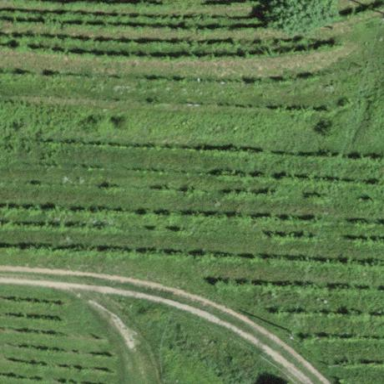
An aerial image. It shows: Vineyard.